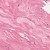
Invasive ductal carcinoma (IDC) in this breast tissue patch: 0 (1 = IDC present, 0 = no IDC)